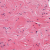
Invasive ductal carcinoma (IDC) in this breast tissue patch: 0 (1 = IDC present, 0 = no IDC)